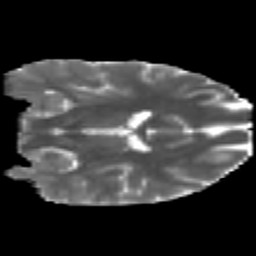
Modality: MD
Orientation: coronal
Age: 24
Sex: male
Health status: healthy
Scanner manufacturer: philips
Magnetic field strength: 3 T
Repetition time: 10.623 s
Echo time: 0.07044 s